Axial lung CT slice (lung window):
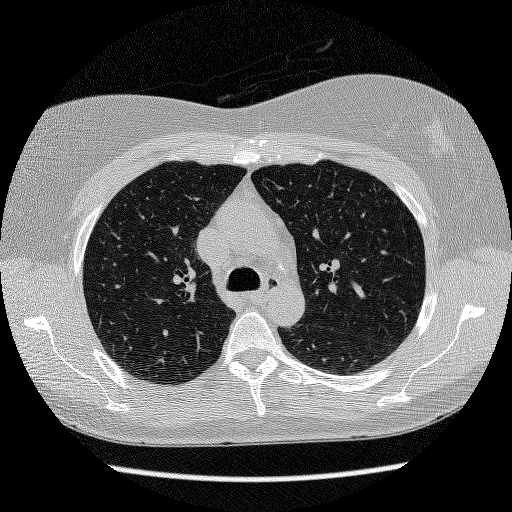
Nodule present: no